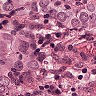
Metastatic tissue present: yes